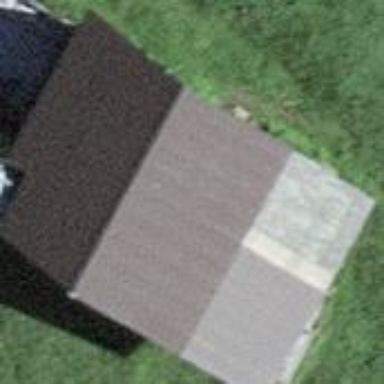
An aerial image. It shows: Rural barn.